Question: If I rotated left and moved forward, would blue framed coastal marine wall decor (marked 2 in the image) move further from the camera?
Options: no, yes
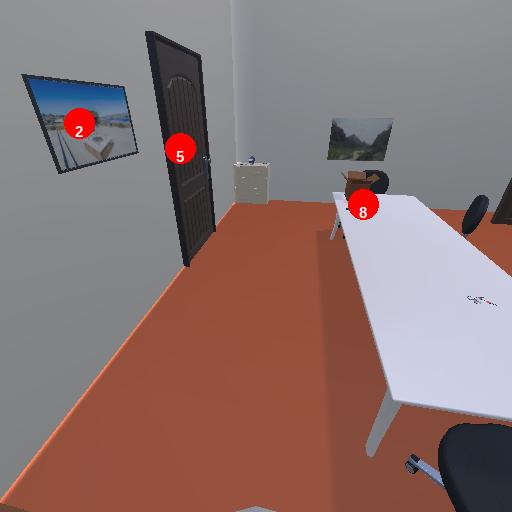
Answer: no